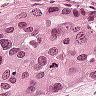
Metastatic tissue present: yes